Field crop: maize
Growth stage: 1
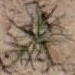
Species: salsola